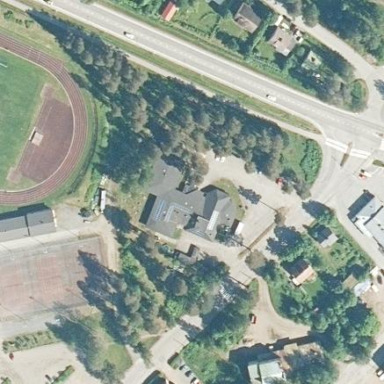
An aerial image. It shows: Hotel building.